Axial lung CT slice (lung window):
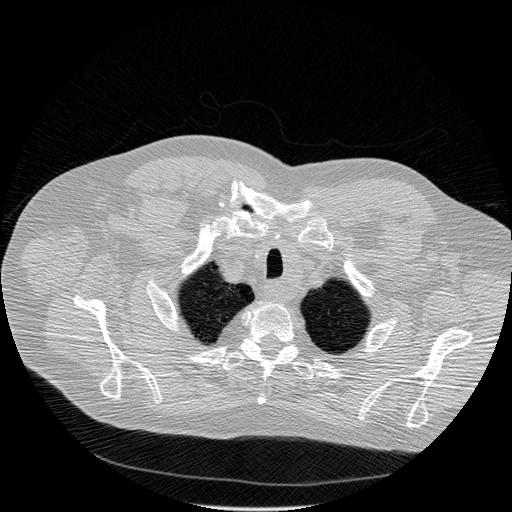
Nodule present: no